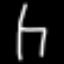
Label: chair